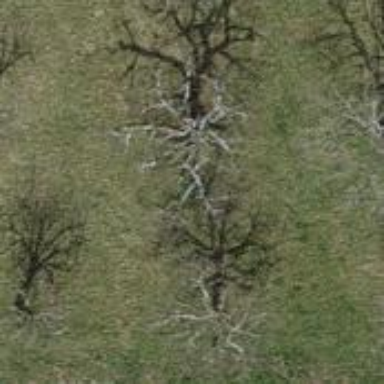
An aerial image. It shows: Single tag "natural: tree."